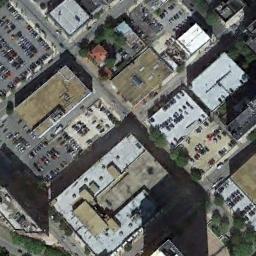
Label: commercial_area